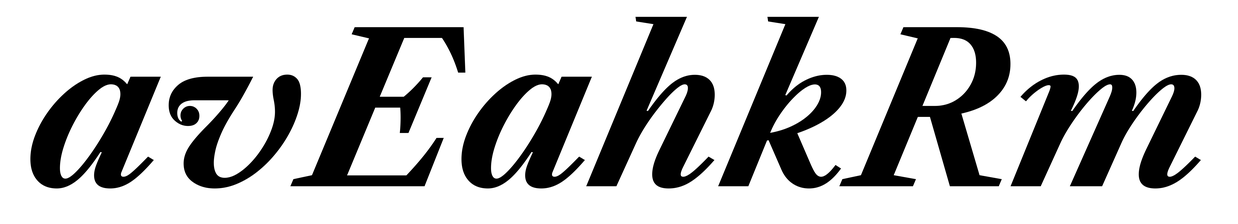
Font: LibreCaslonText-Italic_Bold_Italic